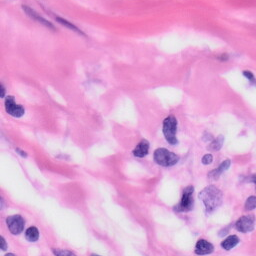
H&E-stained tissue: Skin